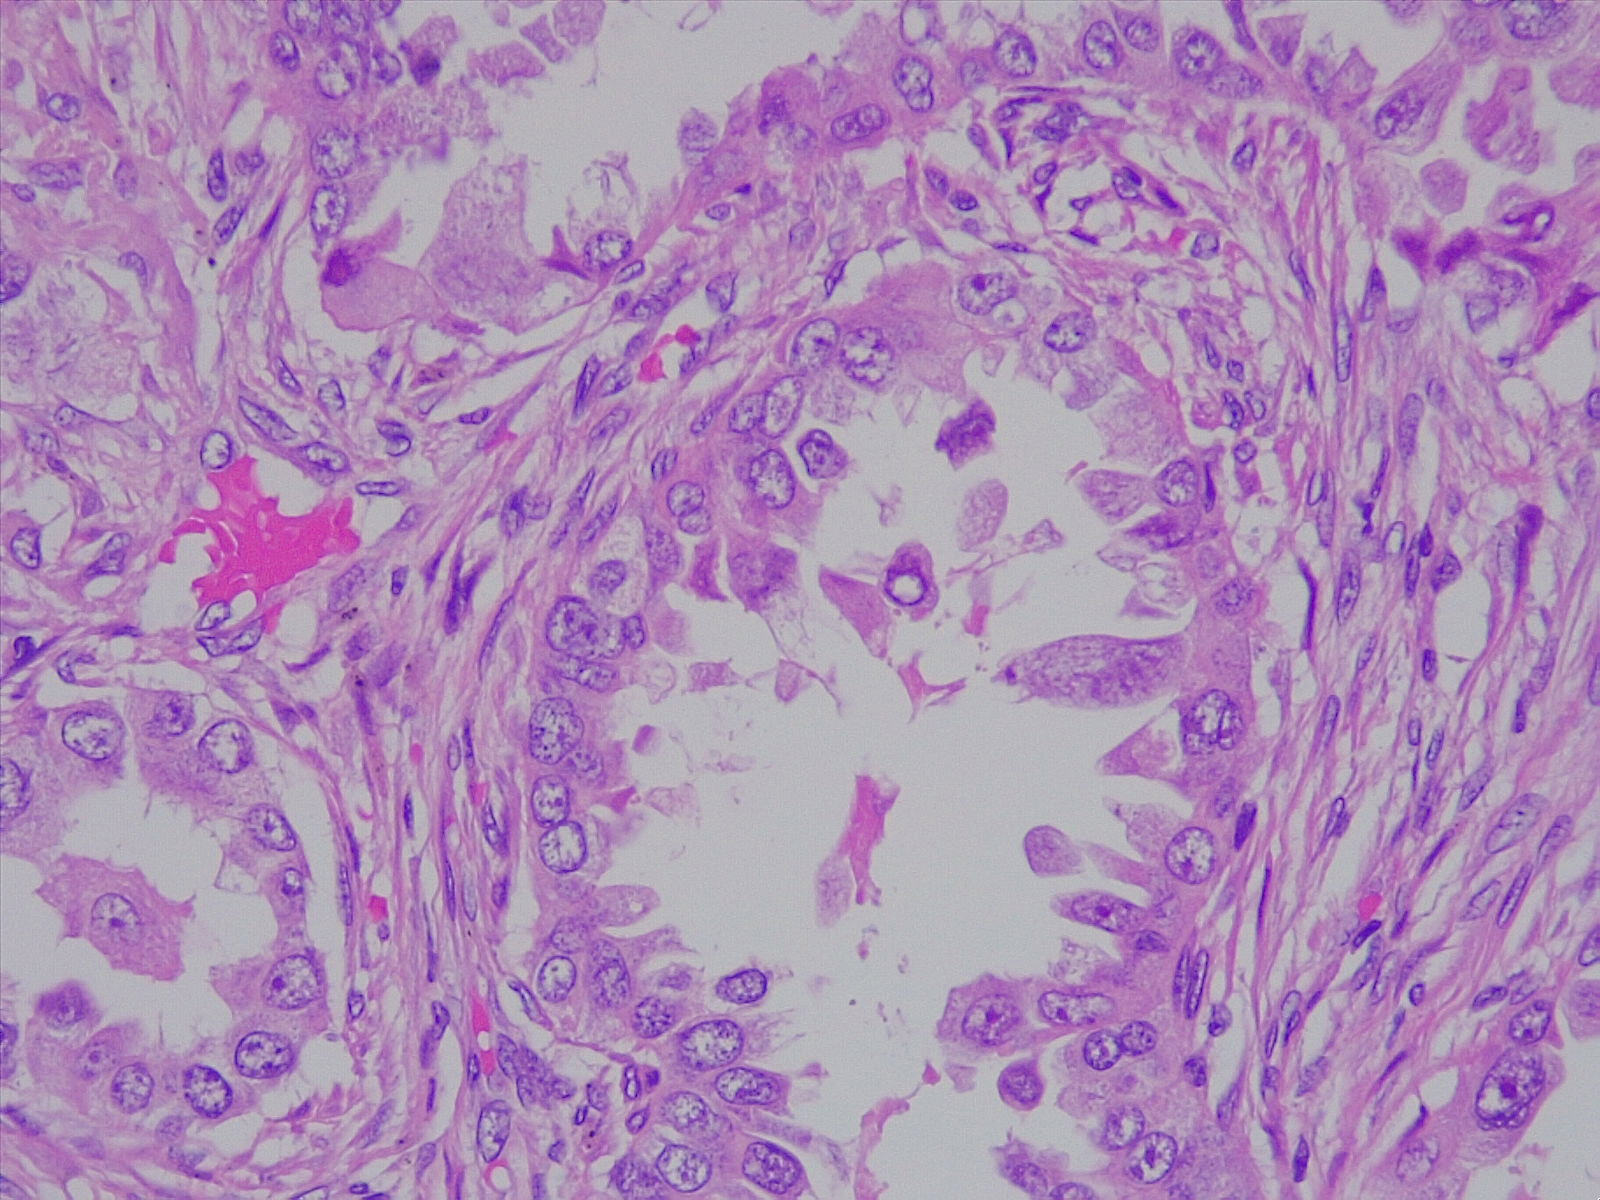
Label: lung adenocarcinoma, moderately differentiated